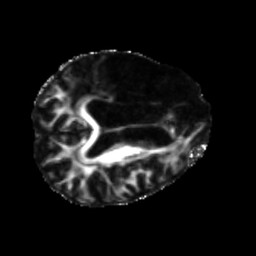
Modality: FA
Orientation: axial
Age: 64
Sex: male
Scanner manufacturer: siemens
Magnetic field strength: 3 T
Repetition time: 5.25 s
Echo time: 0.08 s